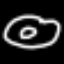
Label: donut